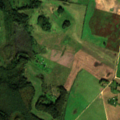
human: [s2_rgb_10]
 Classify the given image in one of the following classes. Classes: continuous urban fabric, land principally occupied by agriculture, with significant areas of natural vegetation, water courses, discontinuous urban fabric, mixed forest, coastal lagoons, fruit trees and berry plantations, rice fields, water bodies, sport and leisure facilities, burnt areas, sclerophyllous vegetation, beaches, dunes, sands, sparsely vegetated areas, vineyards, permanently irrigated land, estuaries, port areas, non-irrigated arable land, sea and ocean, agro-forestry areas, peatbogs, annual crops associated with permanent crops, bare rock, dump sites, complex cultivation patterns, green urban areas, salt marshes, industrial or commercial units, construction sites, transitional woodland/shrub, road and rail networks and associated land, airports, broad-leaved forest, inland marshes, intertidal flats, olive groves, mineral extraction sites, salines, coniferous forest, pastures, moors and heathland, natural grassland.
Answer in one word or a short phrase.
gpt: pastures, mixed forest